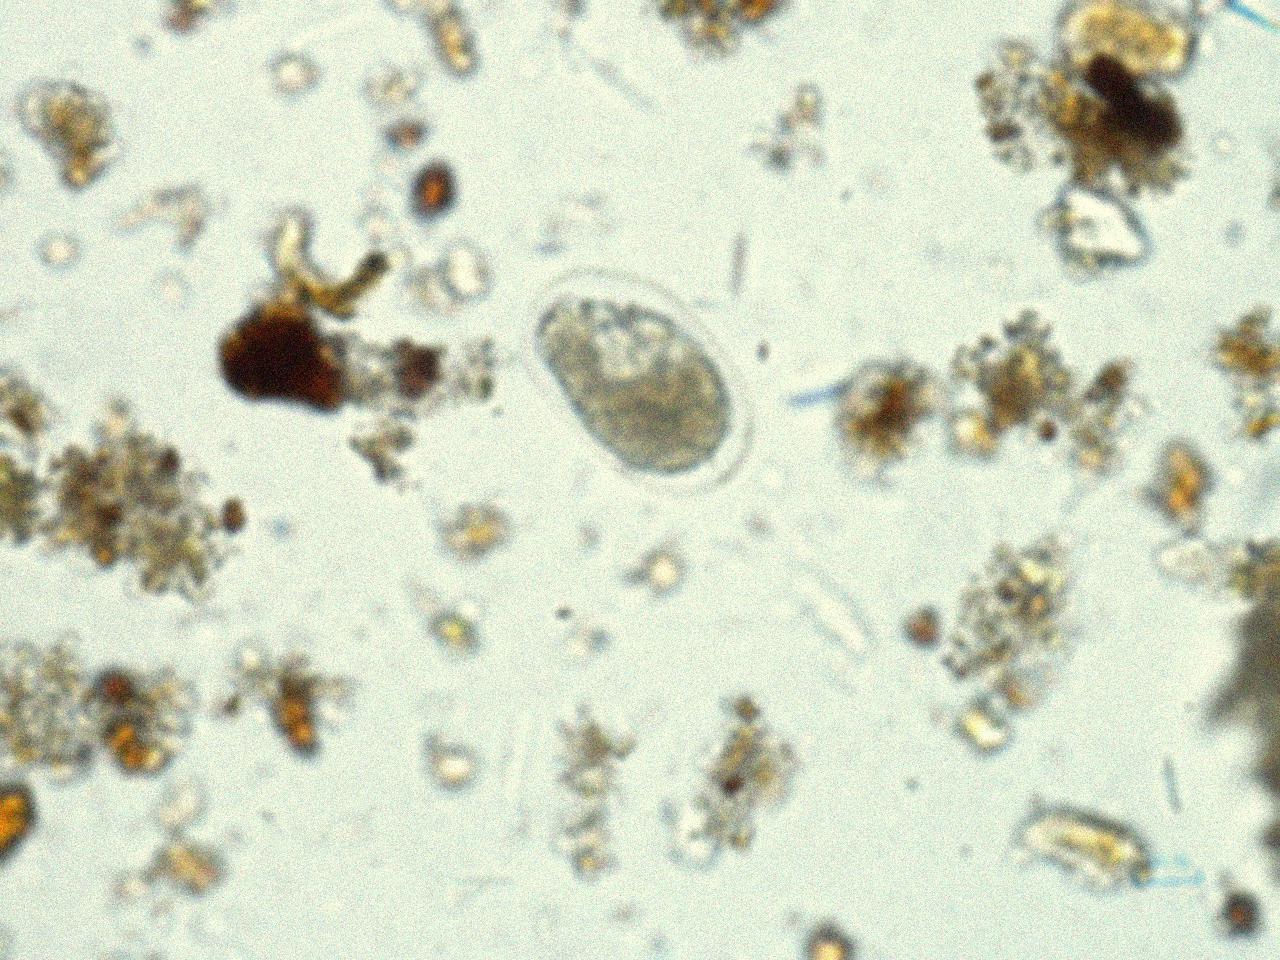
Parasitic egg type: Hookworm egg